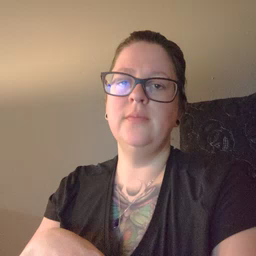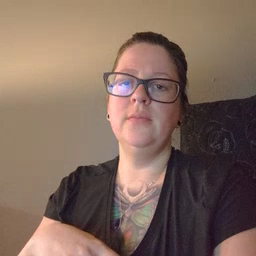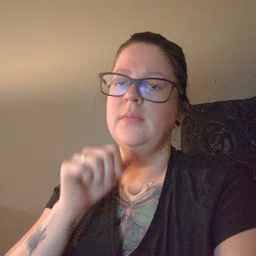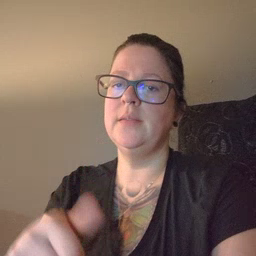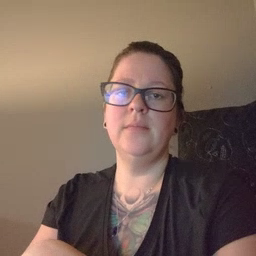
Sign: not